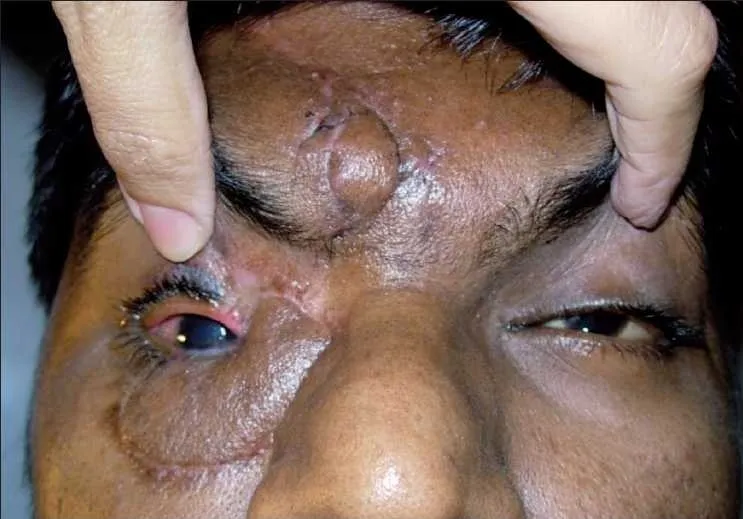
Final result.
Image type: medical_photograph (other_medical_photograph)